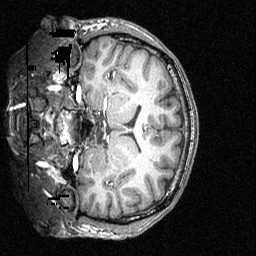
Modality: T1w
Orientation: coronal
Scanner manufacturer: siemens
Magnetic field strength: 3 T
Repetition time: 1.54 s
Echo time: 0.00304 s